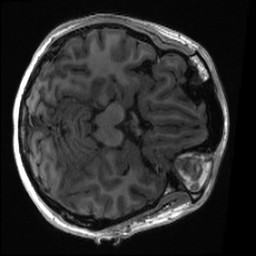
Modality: T1w
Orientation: axial
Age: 24
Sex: female